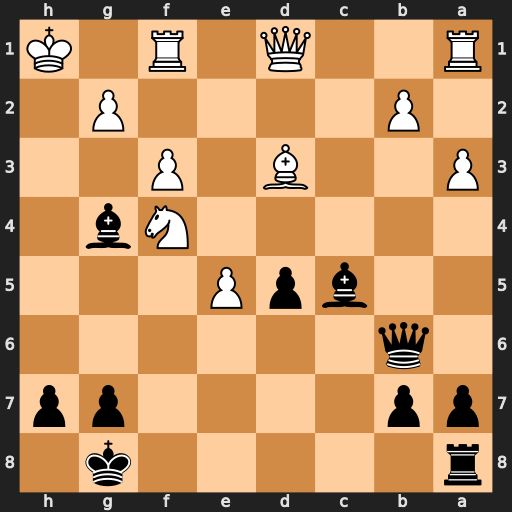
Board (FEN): r5k1/pp4pp/1q6/2bpP3/5Nb1/P2B1P2/1P4P1/R2Q1R1K
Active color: b
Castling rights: -
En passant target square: -
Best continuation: Qh6+ Nh3 Bxh3 Qc1 Be3